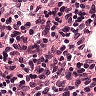
Metastatic tissue present: no